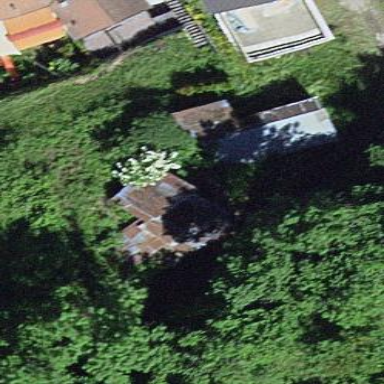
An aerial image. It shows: Shed.